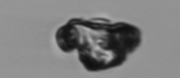
Label: Delphineis